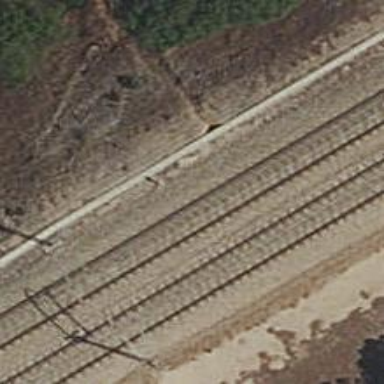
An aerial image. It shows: Railway track with contact lines for electrification.